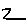
Label: zigzag